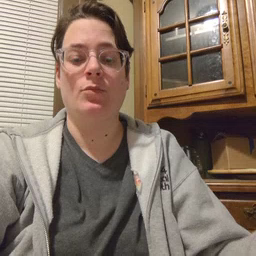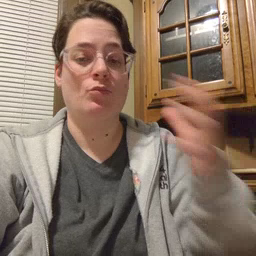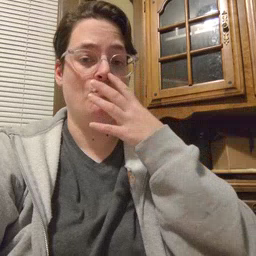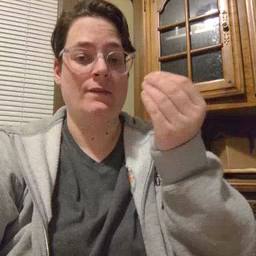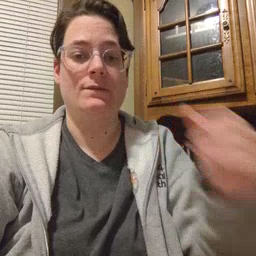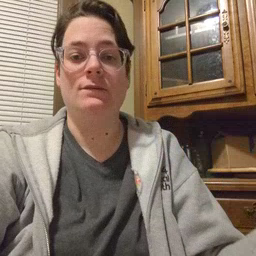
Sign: wolf